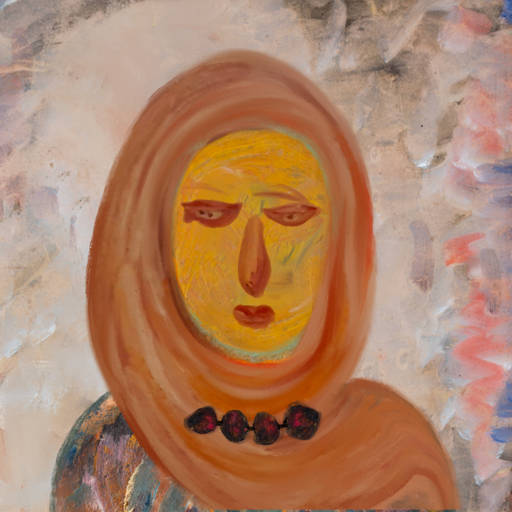
Background: Roy_Bahadur, Head And Neck Front: After_Raid, Face Front: Pious_Lady, Bust: Boggyland, Hair Front: Sisters, Head Accessory: Pious_Lady_Scarf, Second Necklace: Blank, Necklace: Mosgoul, Baby: Blank